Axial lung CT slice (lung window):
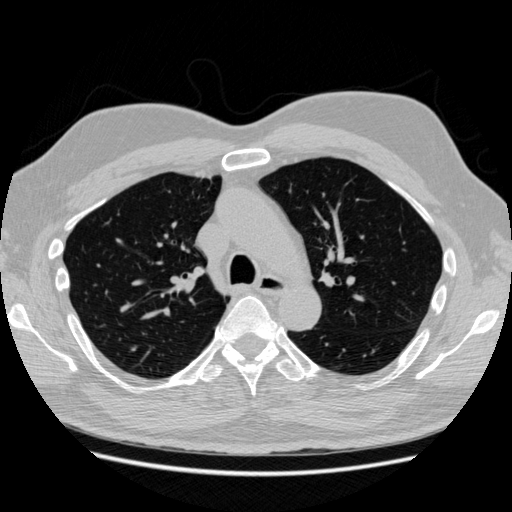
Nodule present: no